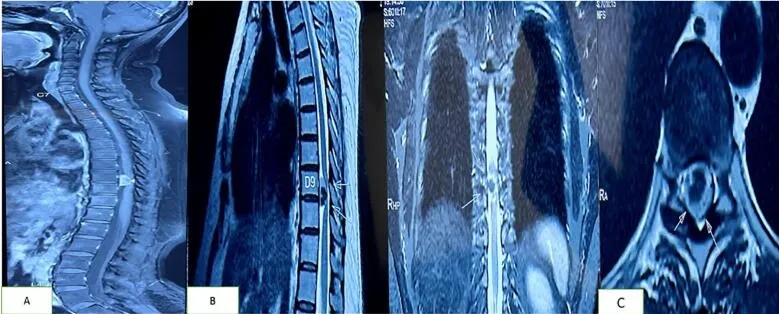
Magnetic Resonance Imaging (MRI) of the spine showing a well-defined intradural extramedullary lesion arising at D9 level with significant cord compression and myelomalacia. The lesion appears to be variable in consistency with outer calcification.
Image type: radiology (mri)